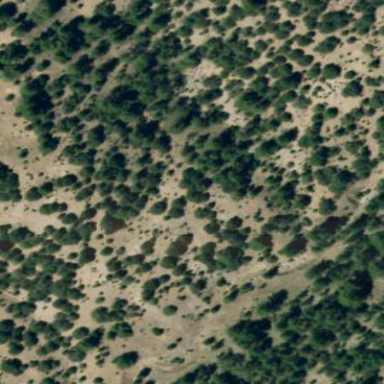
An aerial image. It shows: Scrub vegetation with evergreen needle-leaved trees around.